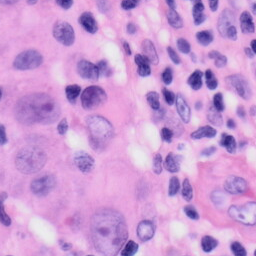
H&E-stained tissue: Skin